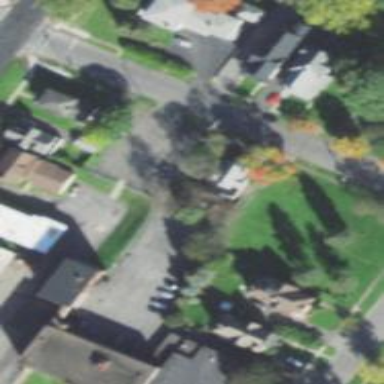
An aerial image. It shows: Neighborhood.